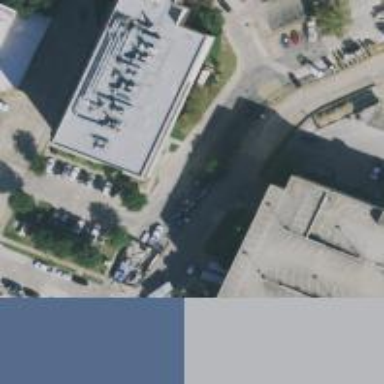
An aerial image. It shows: Hospital building.